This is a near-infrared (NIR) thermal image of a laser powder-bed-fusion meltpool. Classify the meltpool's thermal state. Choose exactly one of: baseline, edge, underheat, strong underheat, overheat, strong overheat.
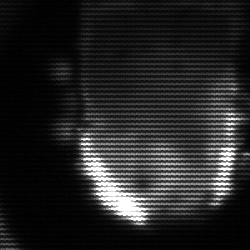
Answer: baseline